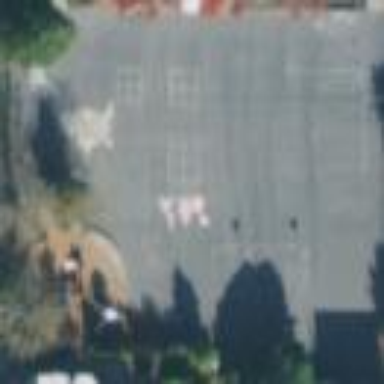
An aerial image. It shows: Schoolyard designated as leisure land.